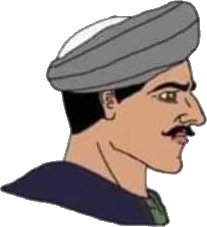
Label: 4_Yes_Chad